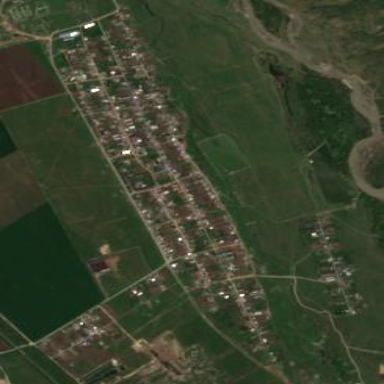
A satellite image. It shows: Residential area located within village.